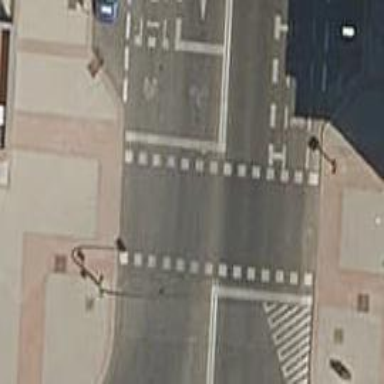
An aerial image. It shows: Footway crossing with traffic signals.